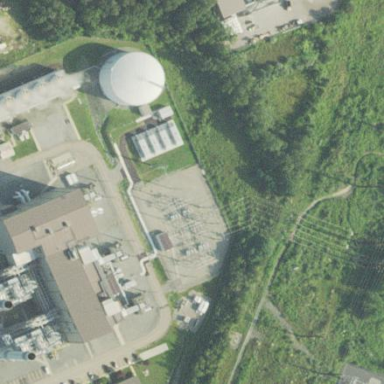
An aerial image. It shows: Outdoor distribution power substation.